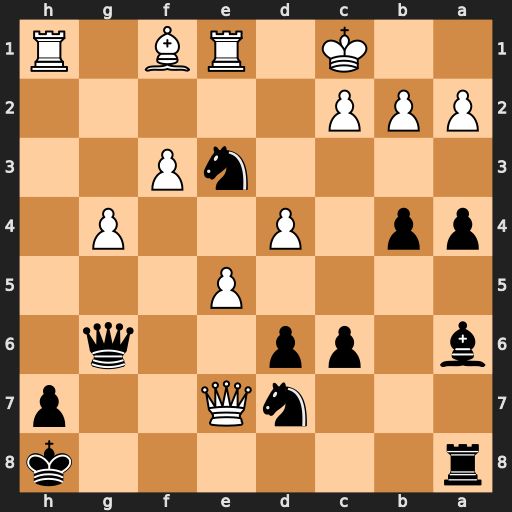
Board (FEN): r6k/3nQ2p/b1pp2q1/4P3/pp1P2P1/4nP2/PPP5/2K1RB1R
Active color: b
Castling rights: -
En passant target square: -
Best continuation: Qxc2#